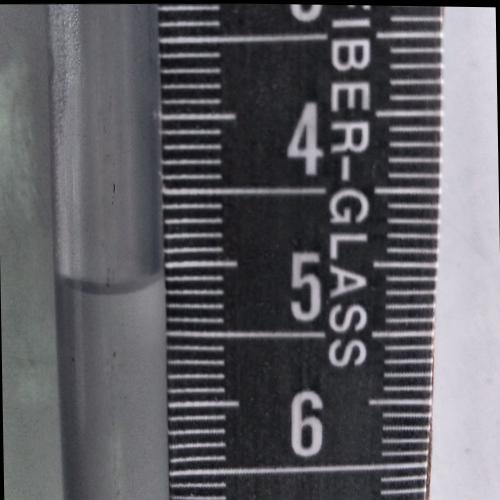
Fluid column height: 5.2 cm